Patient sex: M
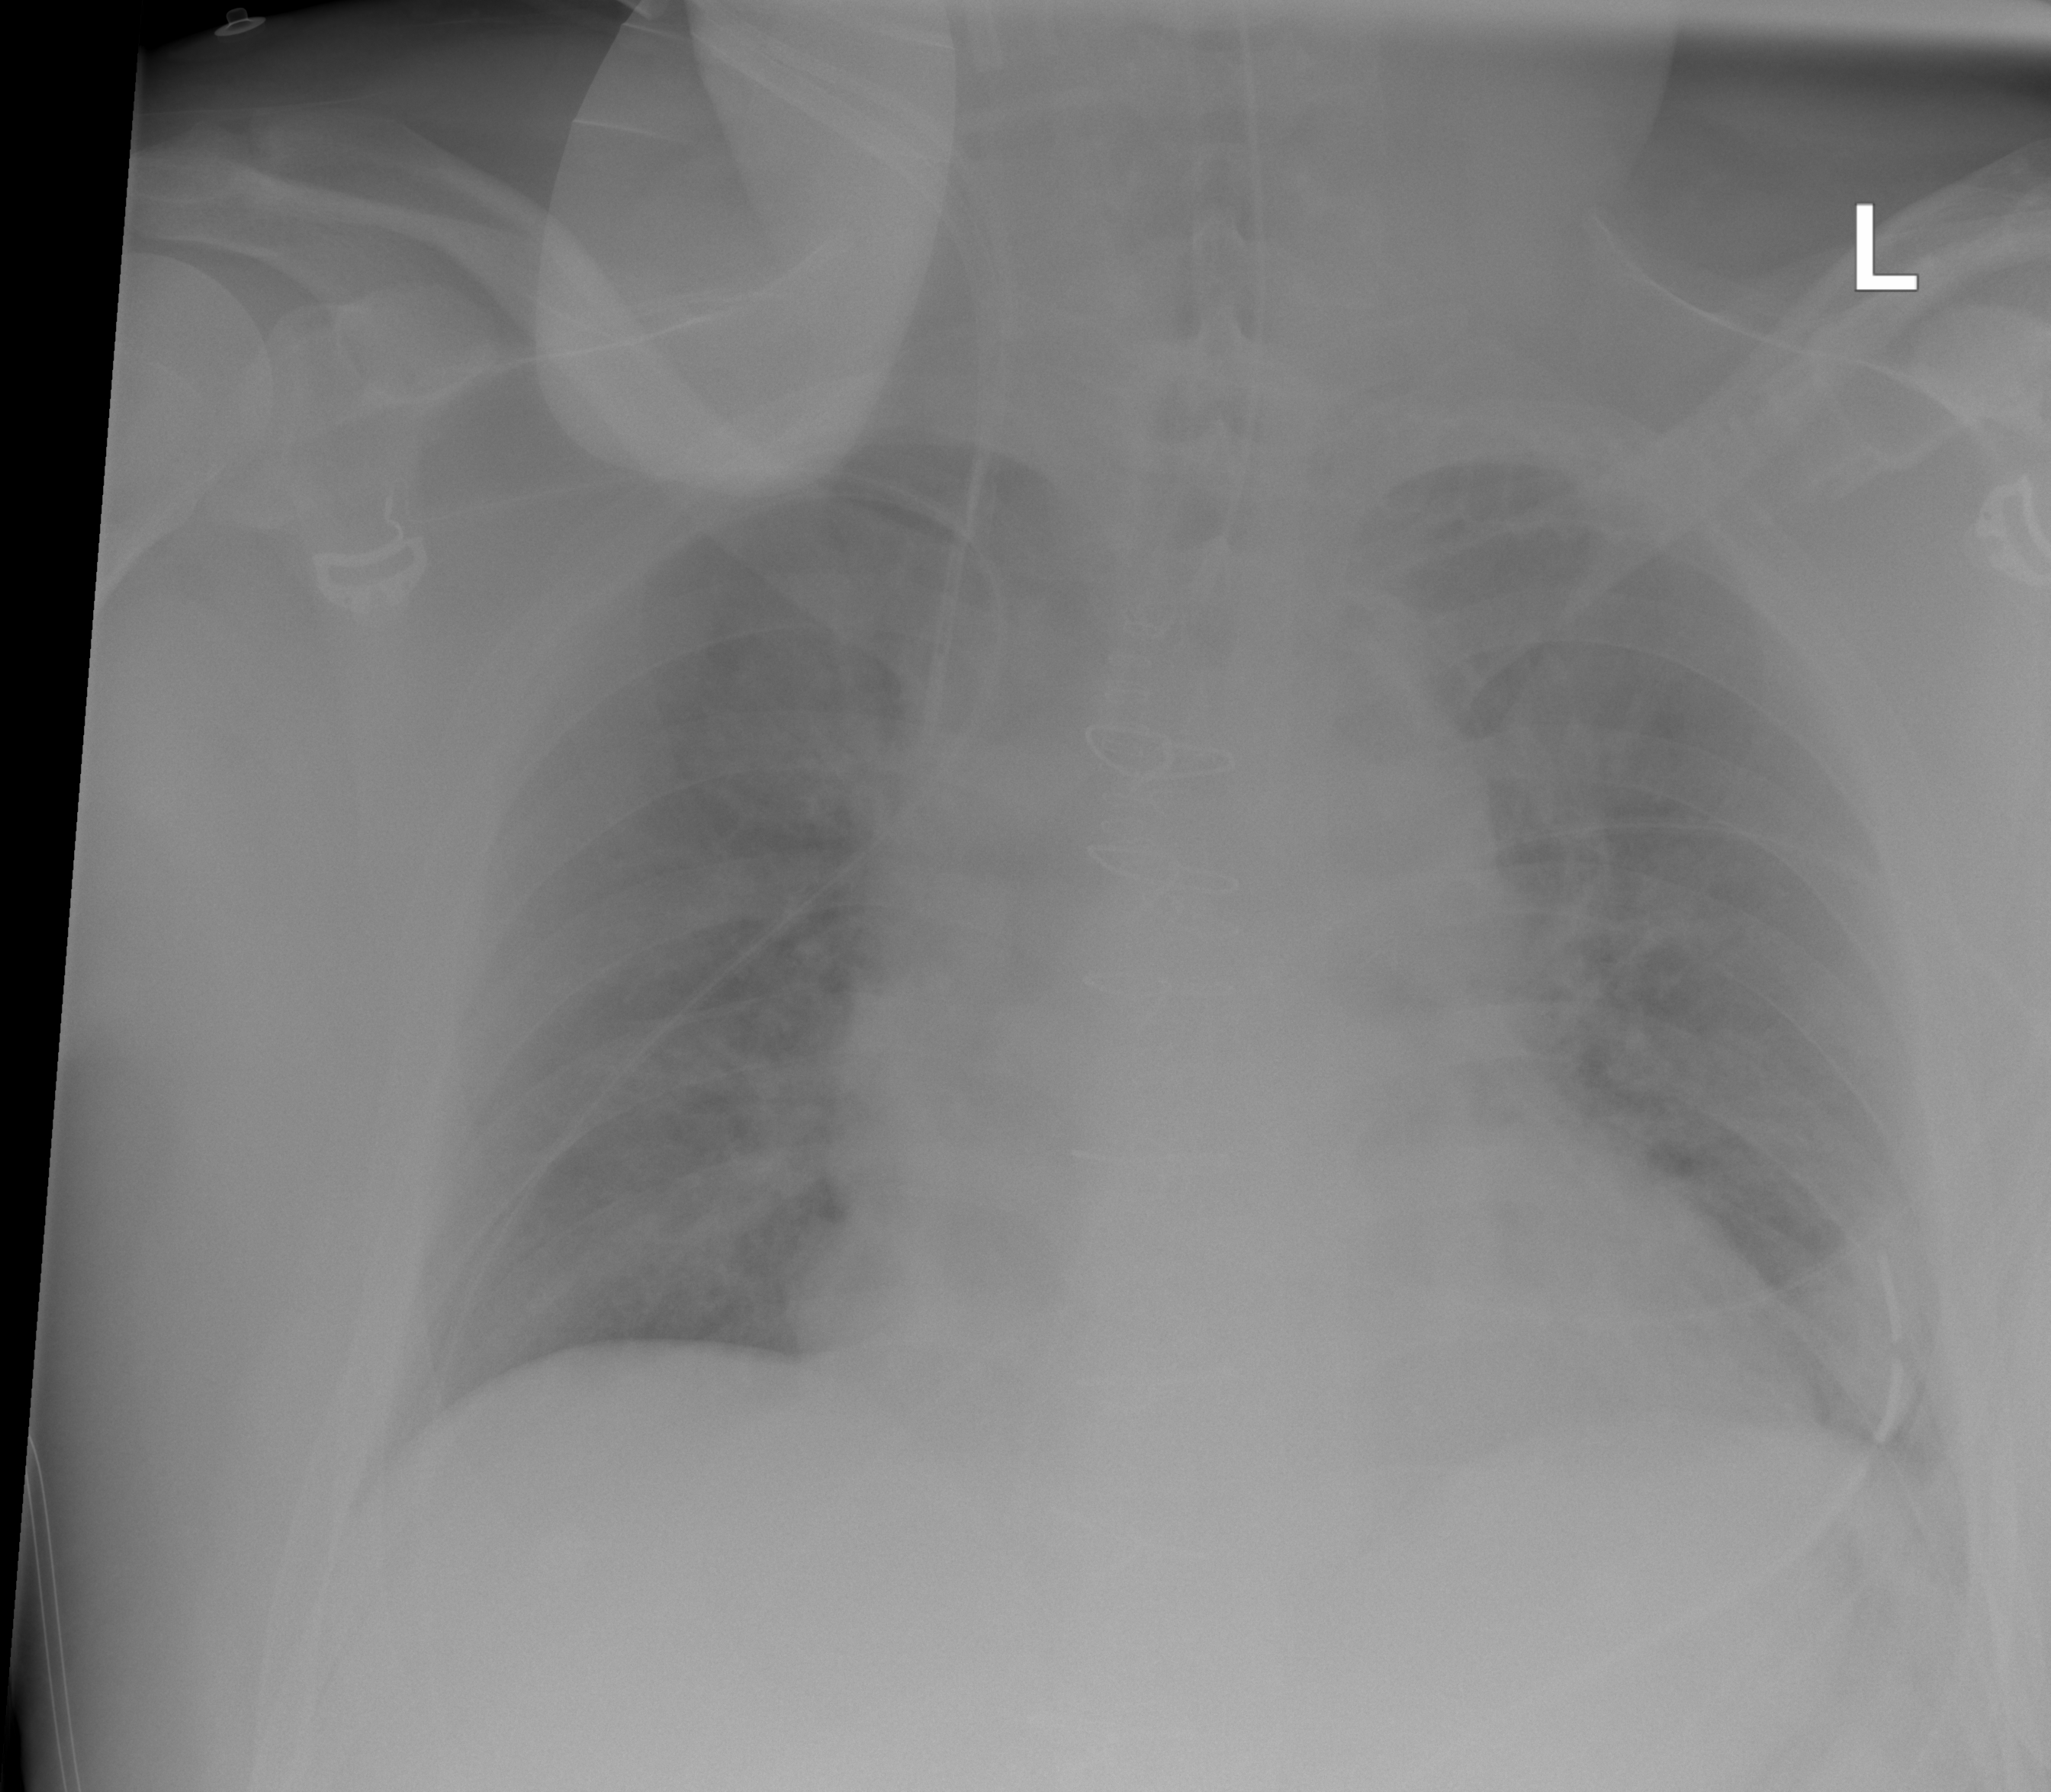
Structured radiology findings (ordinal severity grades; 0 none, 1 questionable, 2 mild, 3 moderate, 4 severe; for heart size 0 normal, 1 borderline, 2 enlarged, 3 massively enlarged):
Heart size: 2
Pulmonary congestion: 2
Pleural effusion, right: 0
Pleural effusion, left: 0
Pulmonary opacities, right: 2
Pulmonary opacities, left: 2
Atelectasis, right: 0
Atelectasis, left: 0